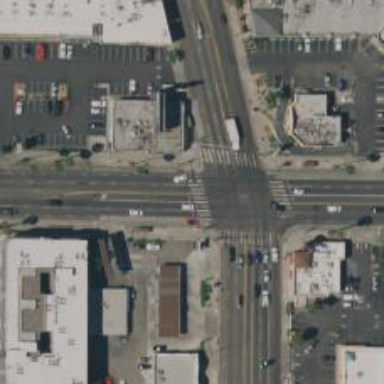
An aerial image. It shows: Crossing with pedestrian island and zebra markings.